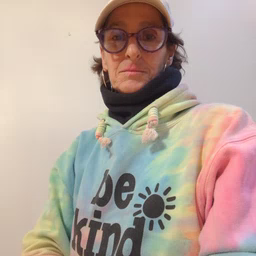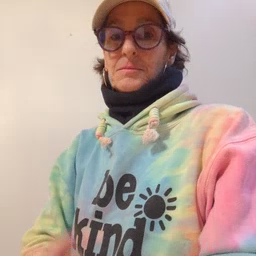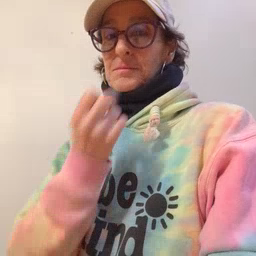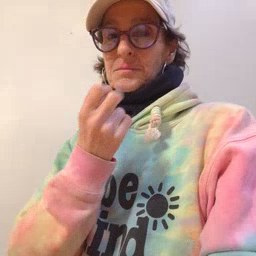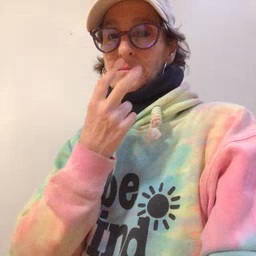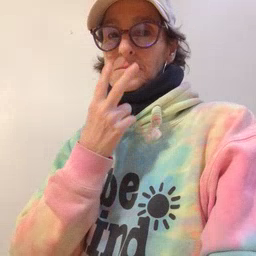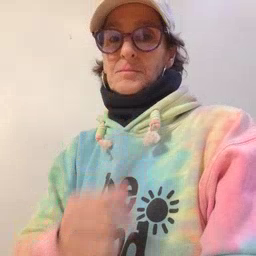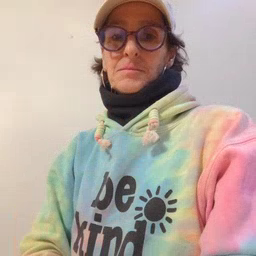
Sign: snack